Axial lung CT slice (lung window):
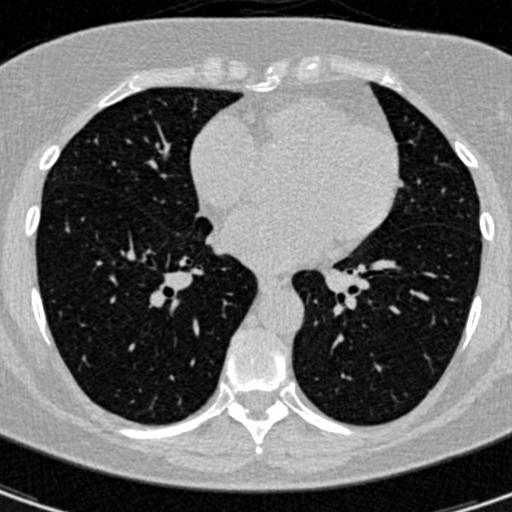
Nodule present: no